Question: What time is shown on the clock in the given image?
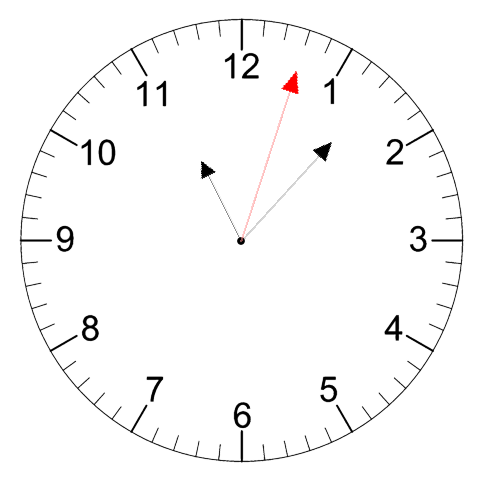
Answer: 11:07:03